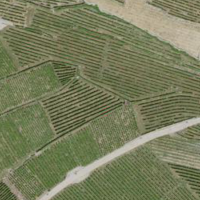
EUNIS habitat code: 24
Species observed at this site:
Juglans regia